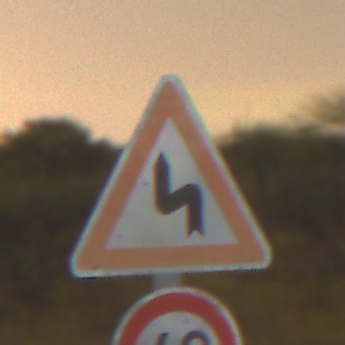
Verkehrszeichen: DoppelkurveZunaechstLinks
Zusatzzeichen unten: Geschwindigkeit60
Umgebung: Outdoor, Nature
Tageszeit: Night
Wetter: Clear
Licht: Natural
Jahreszeit: NotSpecified
Kontrast: LowContrast